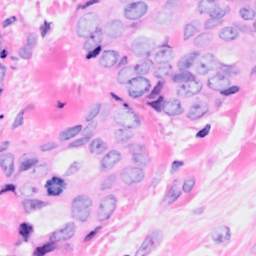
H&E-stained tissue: Breast